Field crop: maize
Growth stage: 2
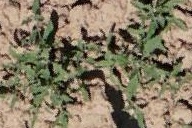
Species: atriplex